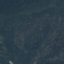
Land use / land cover class: Forest